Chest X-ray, AP view. Patient: 19 years old, sex F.
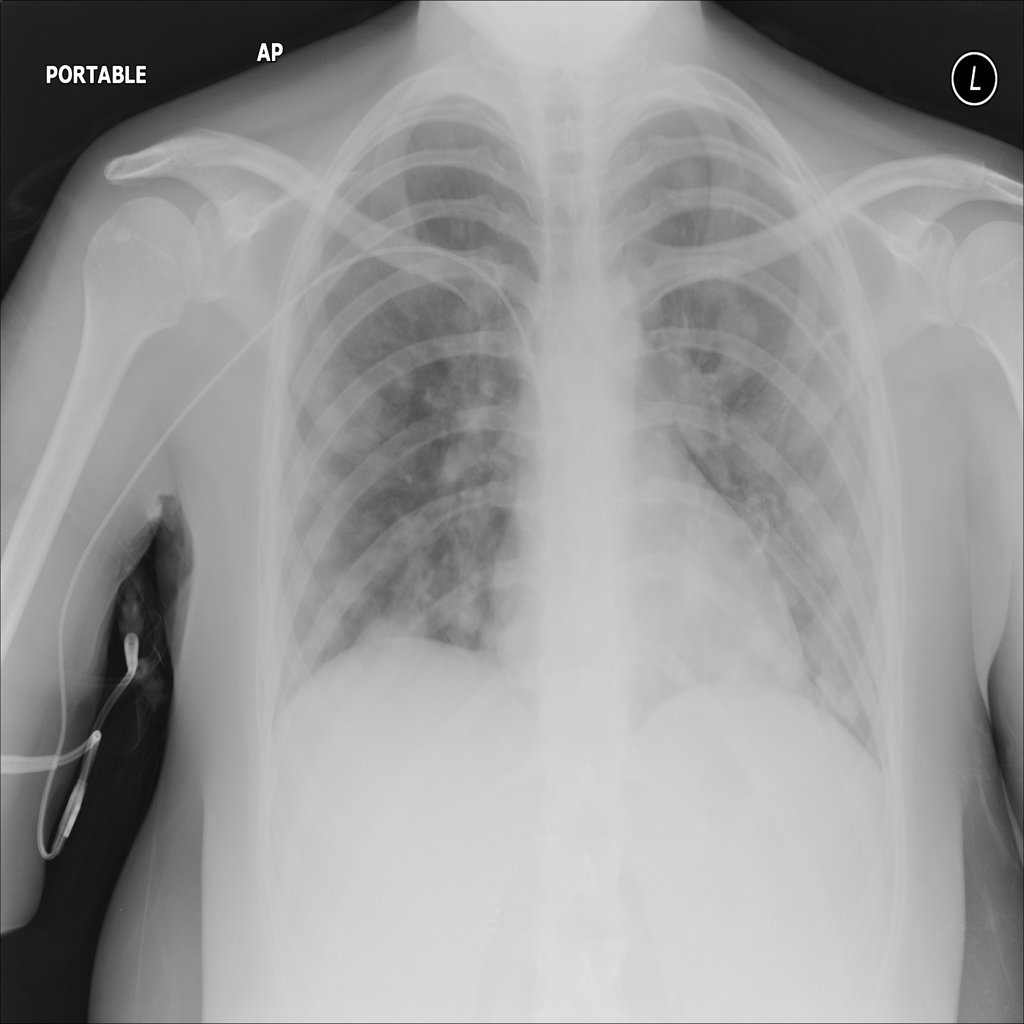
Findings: Nodule